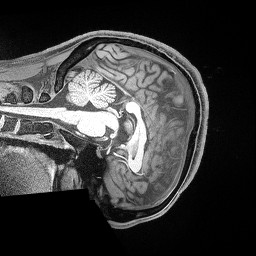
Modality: T1w
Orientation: sagittal
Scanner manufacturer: siemens
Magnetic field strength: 3 T
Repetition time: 2.53 s
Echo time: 0.00169 s